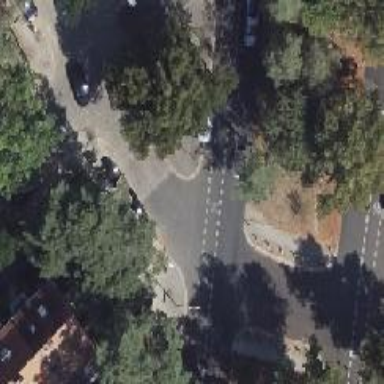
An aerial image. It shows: Unmarked crossing on the road.